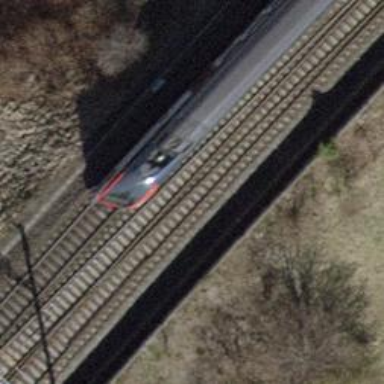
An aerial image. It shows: Single-track electrified railway siding with contact line.